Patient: sex M, age 48
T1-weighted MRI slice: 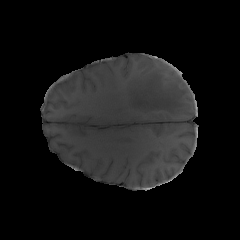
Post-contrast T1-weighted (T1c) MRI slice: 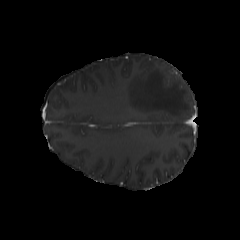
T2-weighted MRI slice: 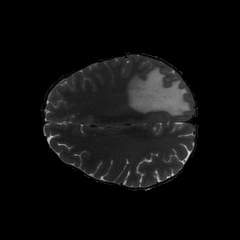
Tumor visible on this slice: yes
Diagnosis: Glioblastoma, IDH-wildtype
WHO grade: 4